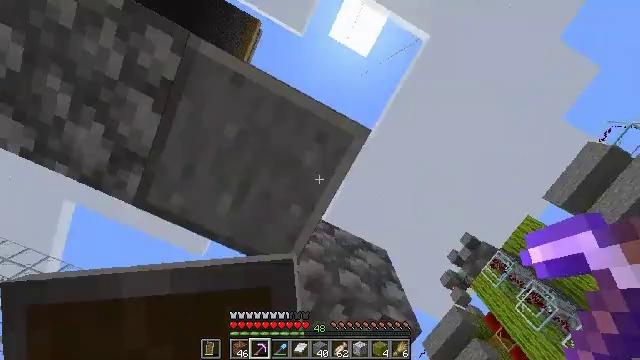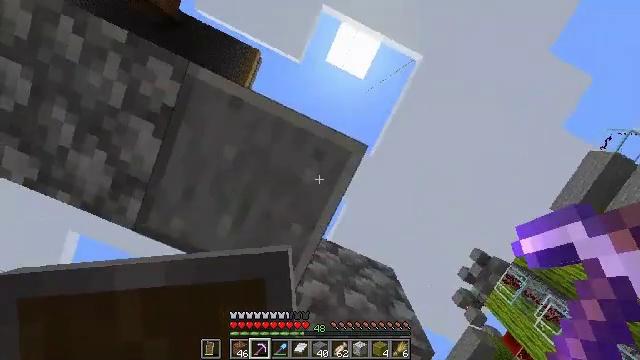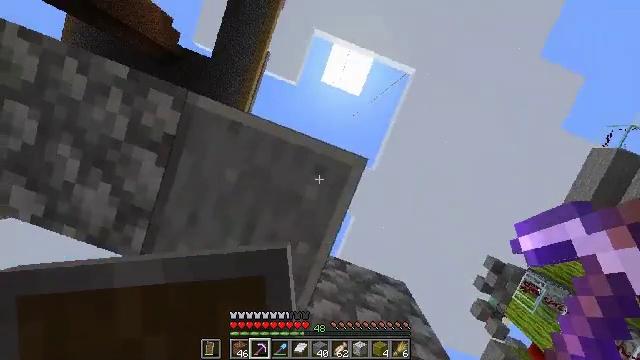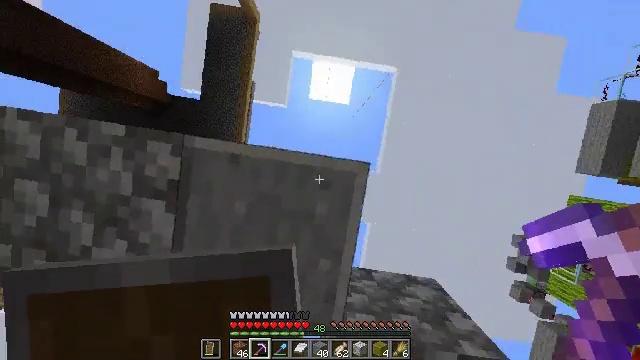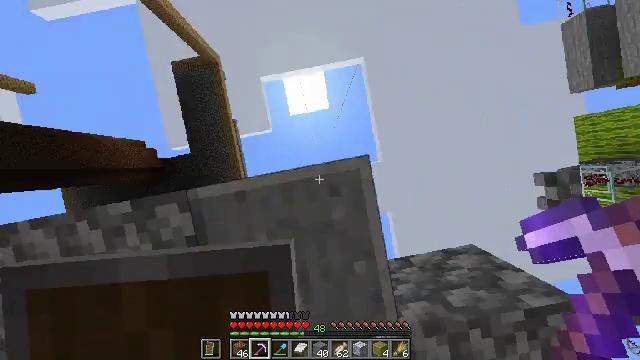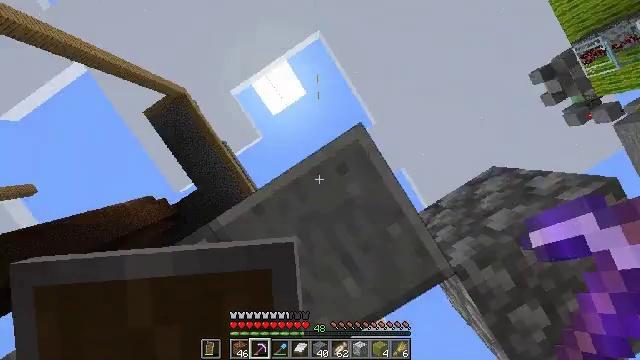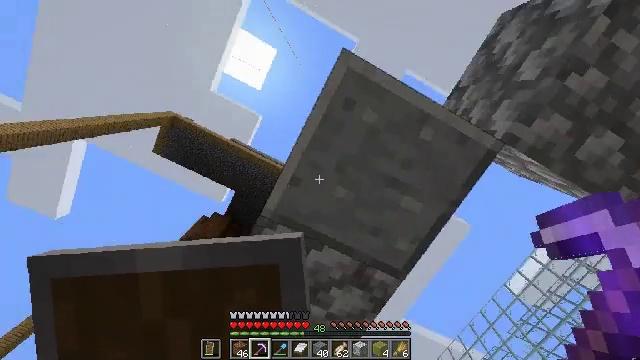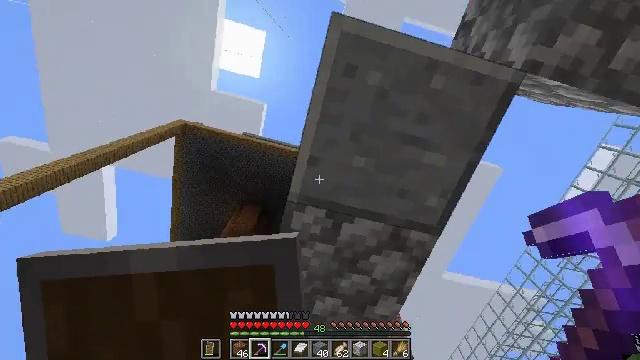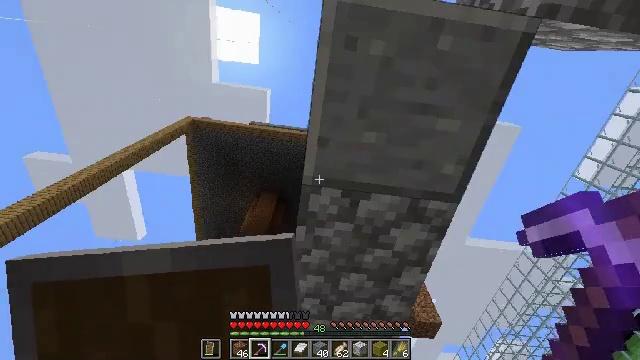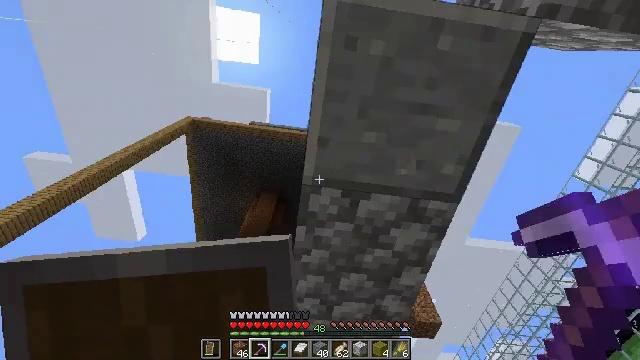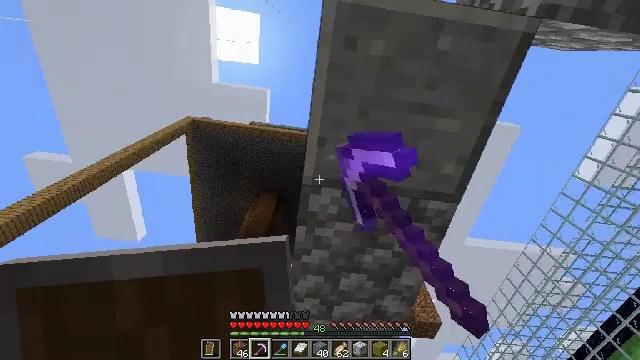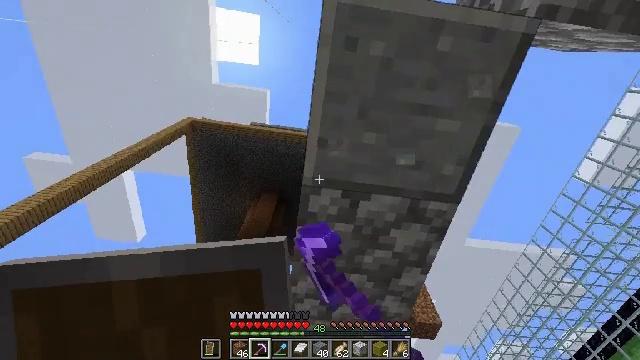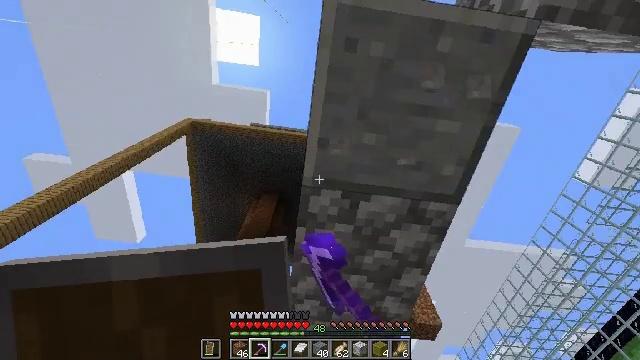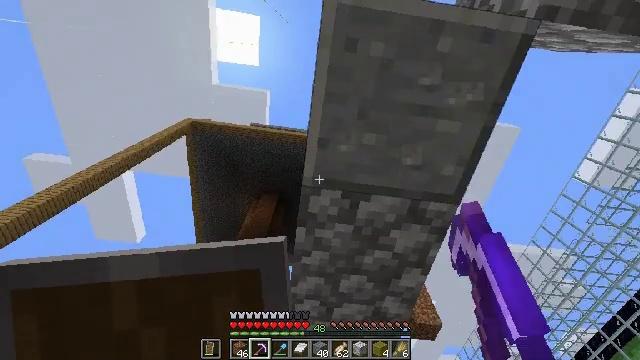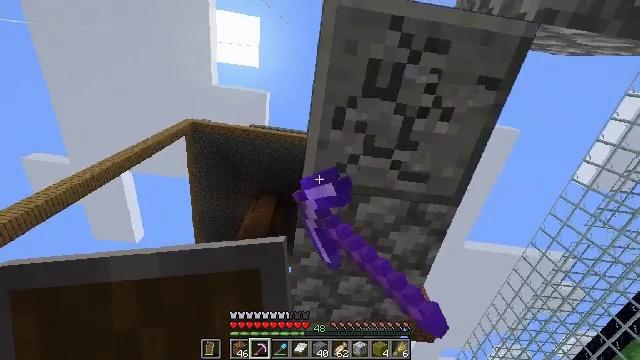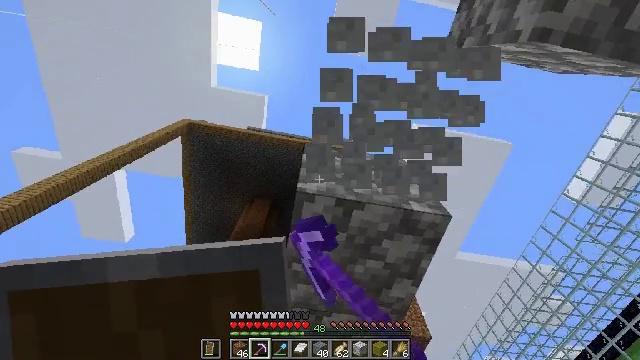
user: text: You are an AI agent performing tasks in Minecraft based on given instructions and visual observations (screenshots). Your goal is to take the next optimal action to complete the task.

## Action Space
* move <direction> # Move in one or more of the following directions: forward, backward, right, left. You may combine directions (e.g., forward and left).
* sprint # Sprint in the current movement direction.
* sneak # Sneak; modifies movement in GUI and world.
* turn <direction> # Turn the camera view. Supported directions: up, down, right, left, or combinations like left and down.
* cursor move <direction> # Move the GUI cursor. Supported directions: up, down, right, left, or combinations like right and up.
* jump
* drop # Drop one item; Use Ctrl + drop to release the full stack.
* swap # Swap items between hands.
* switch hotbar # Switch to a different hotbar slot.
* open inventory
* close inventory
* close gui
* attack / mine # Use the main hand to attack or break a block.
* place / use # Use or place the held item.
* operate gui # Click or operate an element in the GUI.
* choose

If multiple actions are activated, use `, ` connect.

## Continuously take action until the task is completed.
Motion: motion action
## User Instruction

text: Collect the polished andesite slab.
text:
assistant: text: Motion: turn left and up
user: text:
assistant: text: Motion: turn left and up
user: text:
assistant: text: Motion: turn left and up
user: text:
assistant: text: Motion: turn left and up
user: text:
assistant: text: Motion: turn left and down
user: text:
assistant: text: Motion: turn left and down
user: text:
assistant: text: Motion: turn left and down
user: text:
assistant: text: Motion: turn left and down
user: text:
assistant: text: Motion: attack / mine
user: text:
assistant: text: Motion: attack / mine
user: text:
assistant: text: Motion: attack / mine
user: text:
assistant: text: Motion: attack / mine
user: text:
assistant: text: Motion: attack / mine
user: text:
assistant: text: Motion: attack / mine
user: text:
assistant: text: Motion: turn right and up, attack / mine
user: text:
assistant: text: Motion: turn right, attack / mine
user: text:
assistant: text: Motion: attack / mine
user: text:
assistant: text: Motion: turn left and up, attack / mine
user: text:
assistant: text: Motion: attack / mine
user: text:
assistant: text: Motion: attack / mine